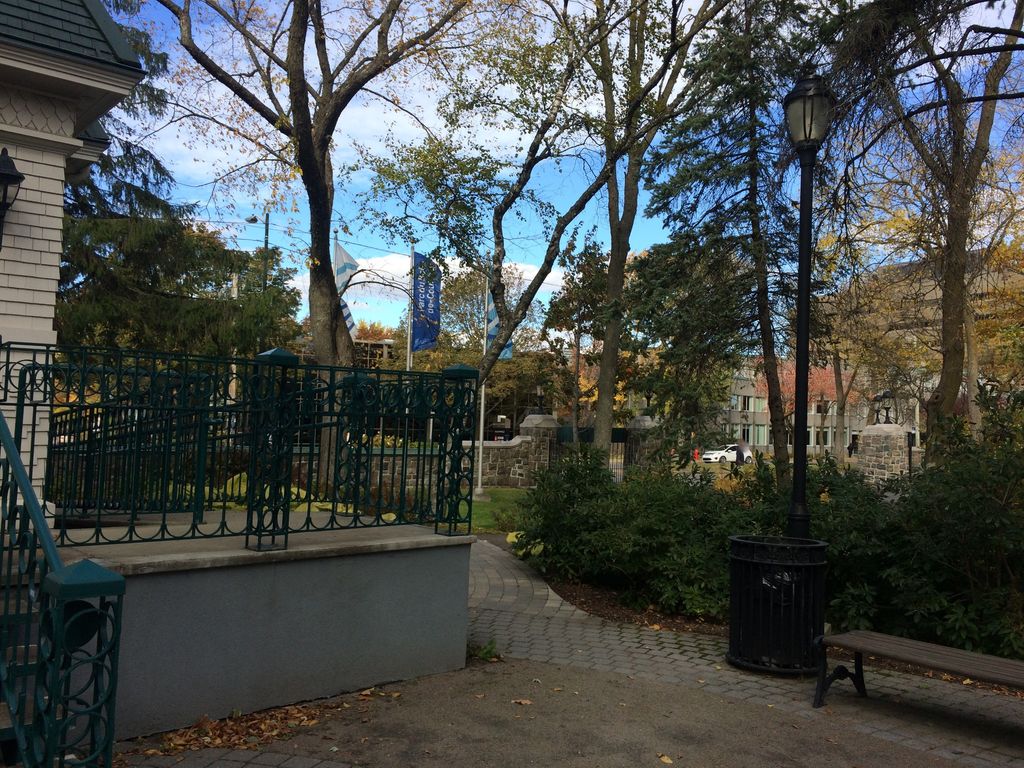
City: quebec_city